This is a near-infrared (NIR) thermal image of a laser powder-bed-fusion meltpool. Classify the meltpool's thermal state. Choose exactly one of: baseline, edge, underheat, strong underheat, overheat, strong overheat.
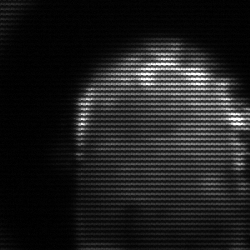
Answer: baseline